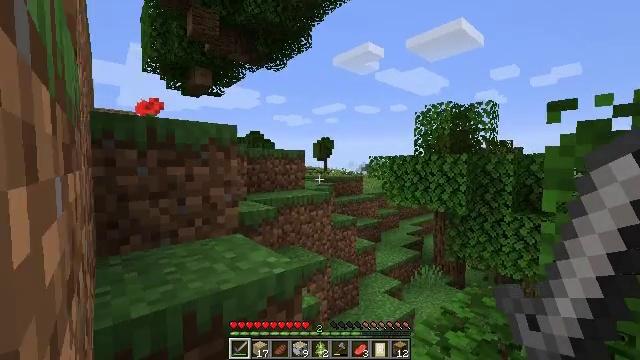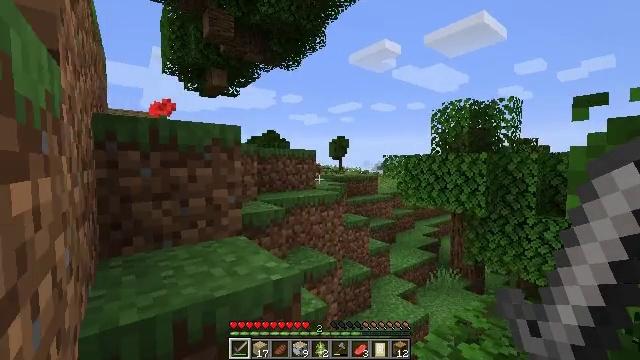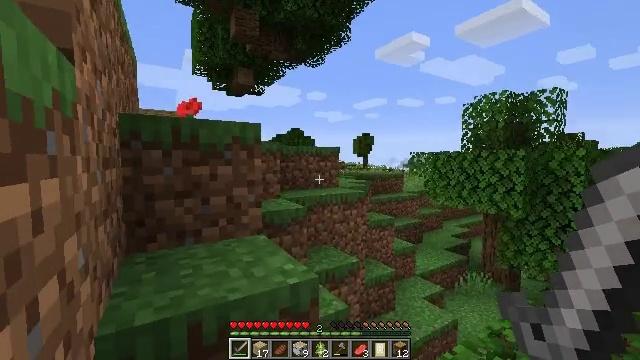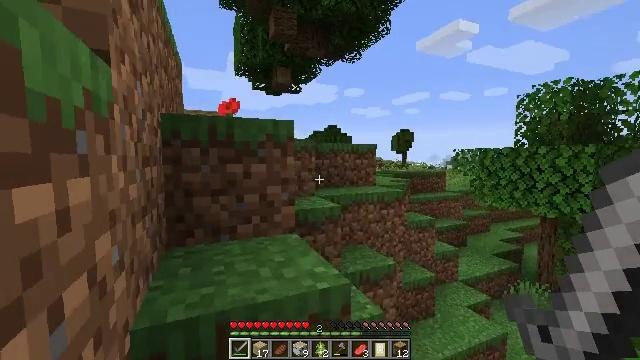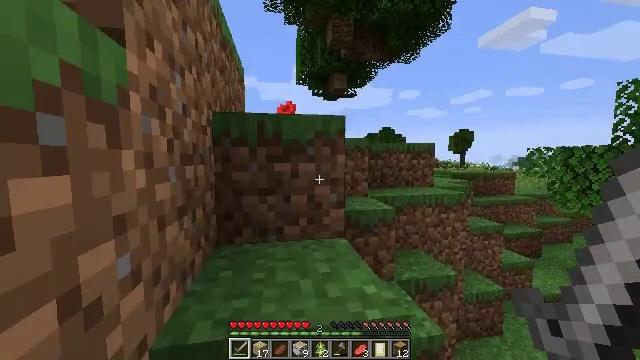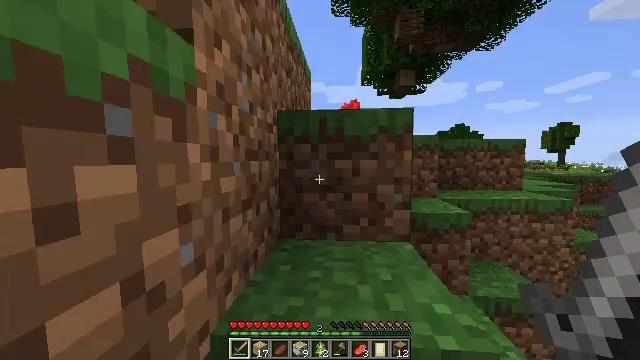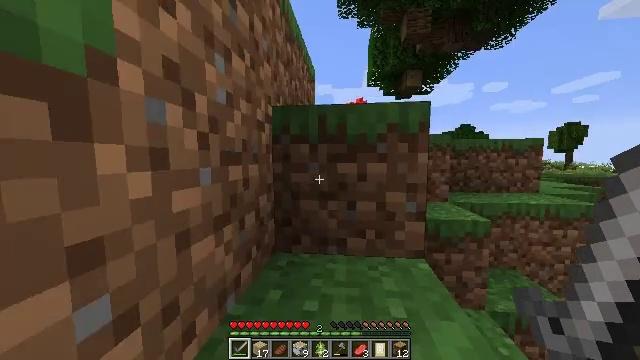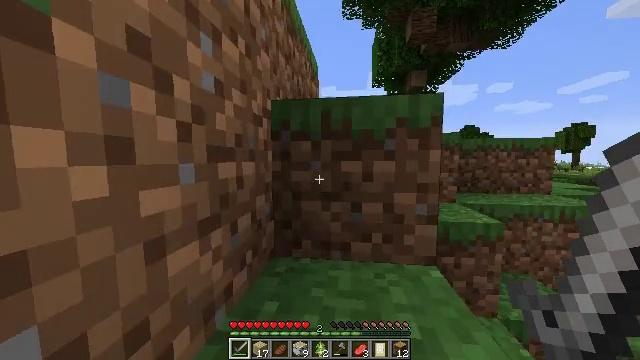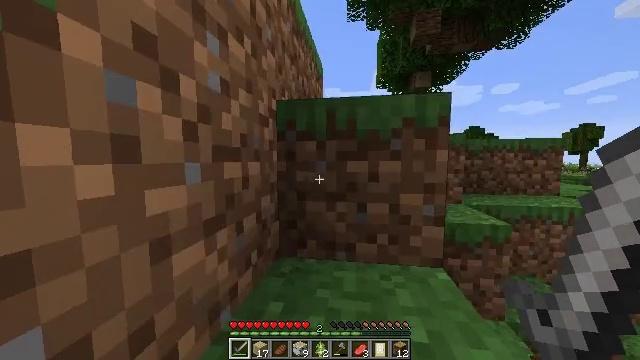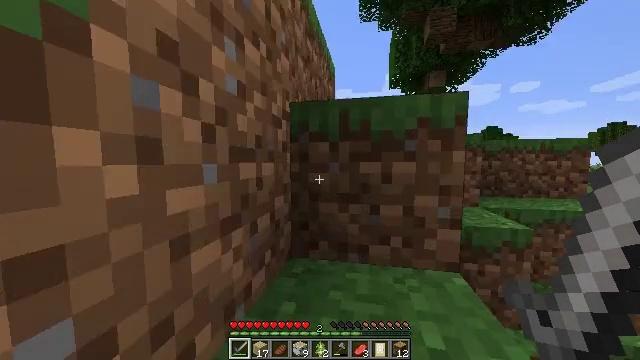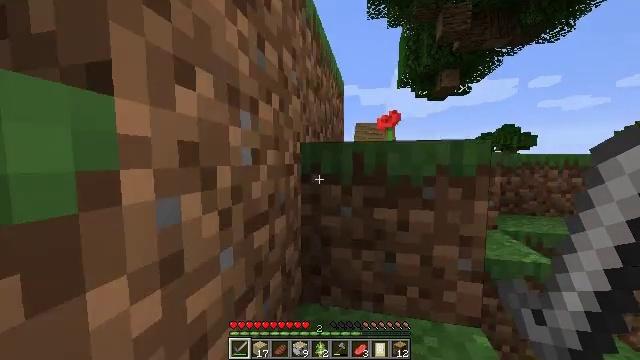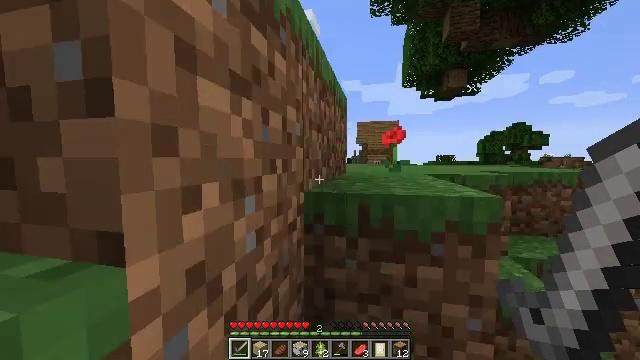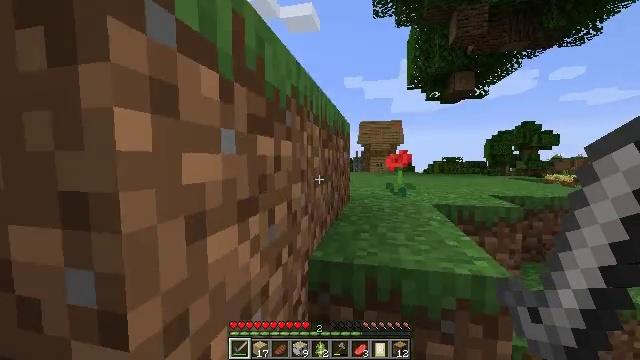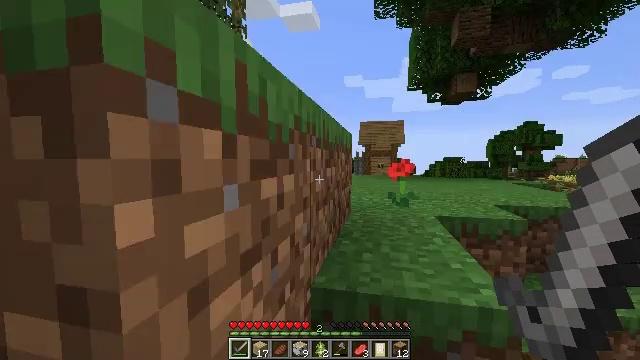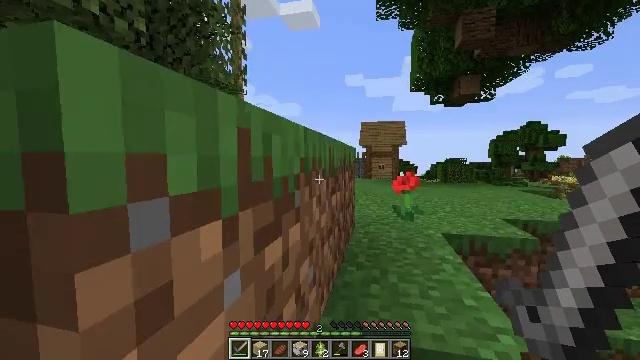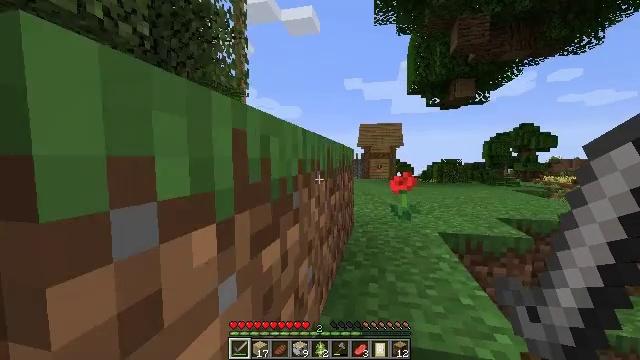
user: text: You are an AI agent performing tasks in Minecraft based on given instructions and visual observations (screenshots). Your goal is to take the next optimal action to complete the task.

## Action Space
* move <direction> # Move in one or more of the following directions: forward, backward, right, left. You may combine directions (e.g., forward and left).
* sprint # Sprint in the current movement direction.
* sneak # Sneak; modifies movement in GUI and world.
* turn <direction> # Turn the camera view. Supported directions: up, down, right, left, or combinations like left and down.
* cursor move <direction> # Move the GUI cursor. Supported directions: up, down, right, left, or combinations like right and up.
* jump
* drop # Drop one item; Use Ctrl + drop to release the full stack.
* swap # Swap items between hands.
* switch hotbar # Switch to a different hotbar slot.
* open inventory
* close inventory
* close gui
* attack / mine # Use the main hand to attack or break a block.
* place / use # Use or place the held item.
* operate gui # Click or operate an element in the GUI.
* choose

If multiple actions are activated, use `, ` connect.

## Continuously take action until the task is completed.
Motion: motion action
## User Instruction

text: Break the white bed to relocate it.
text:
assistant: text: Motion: move forward, sprint, turn left
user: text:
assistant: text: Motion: move forward, sprint, turn left
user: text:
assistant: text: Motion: move forward, sprint, turn left
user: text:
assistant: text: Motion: move forward, sprint, turn left
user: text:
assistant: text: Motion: move forward, sprint, turn left
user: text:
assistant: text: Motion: move forward, sprint, turn left
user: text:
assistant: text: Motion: move forward, sprint, turn left
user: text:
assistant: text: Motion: move forward, sprint, turn left
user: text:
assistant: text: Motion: move forward, sprint, turn left
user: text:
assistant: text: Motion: move forward, sprint, turn left, jump
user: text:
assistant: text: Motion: move forward, sprint, jump
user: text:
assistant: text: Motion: move forward, sprint, jump
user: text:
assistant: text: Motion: move forward, sprint, jump
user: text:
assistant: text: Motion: move forward, sprint
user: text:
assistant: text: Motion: move forward, sprint
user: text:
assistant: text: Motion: move forward, sprint
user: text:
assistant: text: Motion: move forward, sprint
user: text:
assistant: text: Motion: move forward, sprint
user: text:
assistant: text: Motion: move forward, sprint
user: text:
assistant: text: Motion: move forward, sprint, jump
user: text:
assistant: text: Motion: move forward, sprint, jump
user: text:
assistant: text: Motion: move forward, sprint, jump
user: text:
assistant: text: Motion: move forward, sprint, jump
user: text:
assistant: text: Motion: move forward, sprint, jump
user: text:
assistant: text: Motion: move forward, sprint
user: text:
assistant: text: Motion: move forward, sprint
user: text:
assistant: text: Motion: move forward, sprint
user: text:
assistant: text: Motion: move forward, sprint
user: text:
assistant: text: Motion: move forward, sprint
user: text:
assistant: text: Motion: move forward, sprint